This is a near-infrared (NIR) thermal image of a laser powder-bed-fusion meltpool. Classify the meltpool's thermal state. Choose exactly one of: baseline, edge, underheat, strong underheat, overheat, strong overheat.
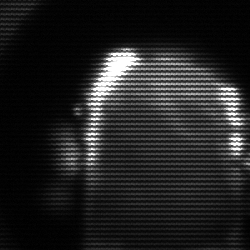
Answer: baseline